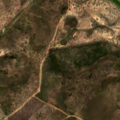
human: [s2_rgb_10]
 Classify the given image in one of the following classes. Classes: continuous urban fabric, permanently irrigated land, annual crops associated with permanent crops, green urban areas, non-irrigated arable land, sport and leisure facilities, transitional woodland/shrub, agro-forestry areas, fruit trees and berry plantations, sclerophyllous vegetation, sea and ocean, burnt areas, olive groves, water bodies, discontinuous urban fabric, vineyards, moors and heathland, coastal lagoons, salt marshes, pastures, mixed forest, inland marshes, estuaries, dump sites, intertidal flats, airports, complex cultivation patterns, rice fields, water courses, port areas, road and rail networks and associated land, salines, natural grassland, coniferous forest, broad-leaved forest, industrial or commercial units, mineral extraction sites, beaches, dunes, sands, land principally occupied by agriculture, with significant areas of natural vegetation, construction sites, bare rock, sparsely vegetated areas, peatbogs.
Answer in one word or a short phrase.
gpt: broad-leaved forest, transitional woodland/shrub